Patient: sex M, age 36
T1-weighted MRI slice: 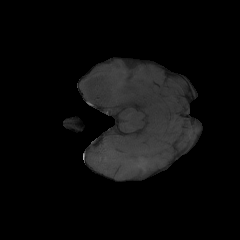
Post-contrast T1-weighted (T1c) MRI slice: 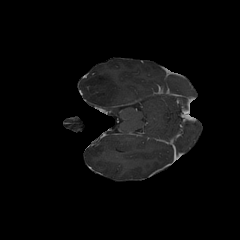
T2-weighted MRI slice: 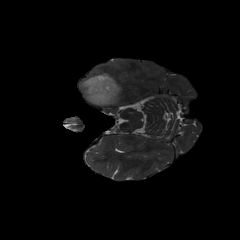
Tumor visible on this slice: yes
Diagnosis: Glioblastoma, IDH-wildtype
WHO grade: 4